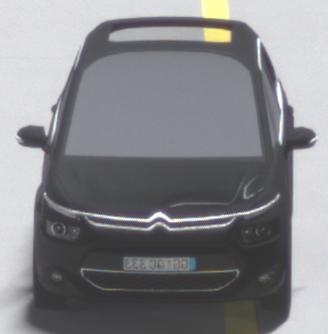
Make: Citroen
Model: Grand C4 Picasso VTi 120
Detailed model: Grand C4 Picasso (II)
Model produced from: 2013/10
Model produced until: 2015/02
Doors: 5
Color: black
Road condition: dry road
Daytime: not specified
Contrast: high contrast